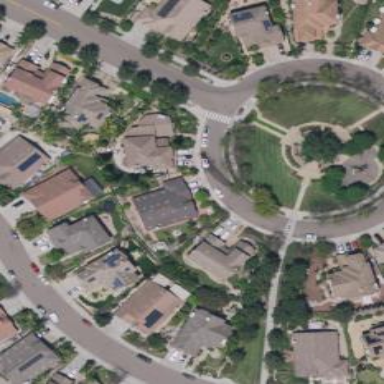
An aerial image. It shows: Residential road with roundabout.